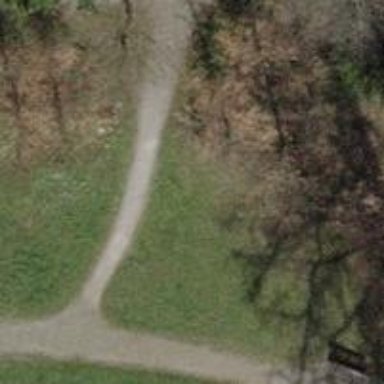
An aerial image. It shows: Footway with surface of fine gravel.